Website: crate-barrel
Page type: payment
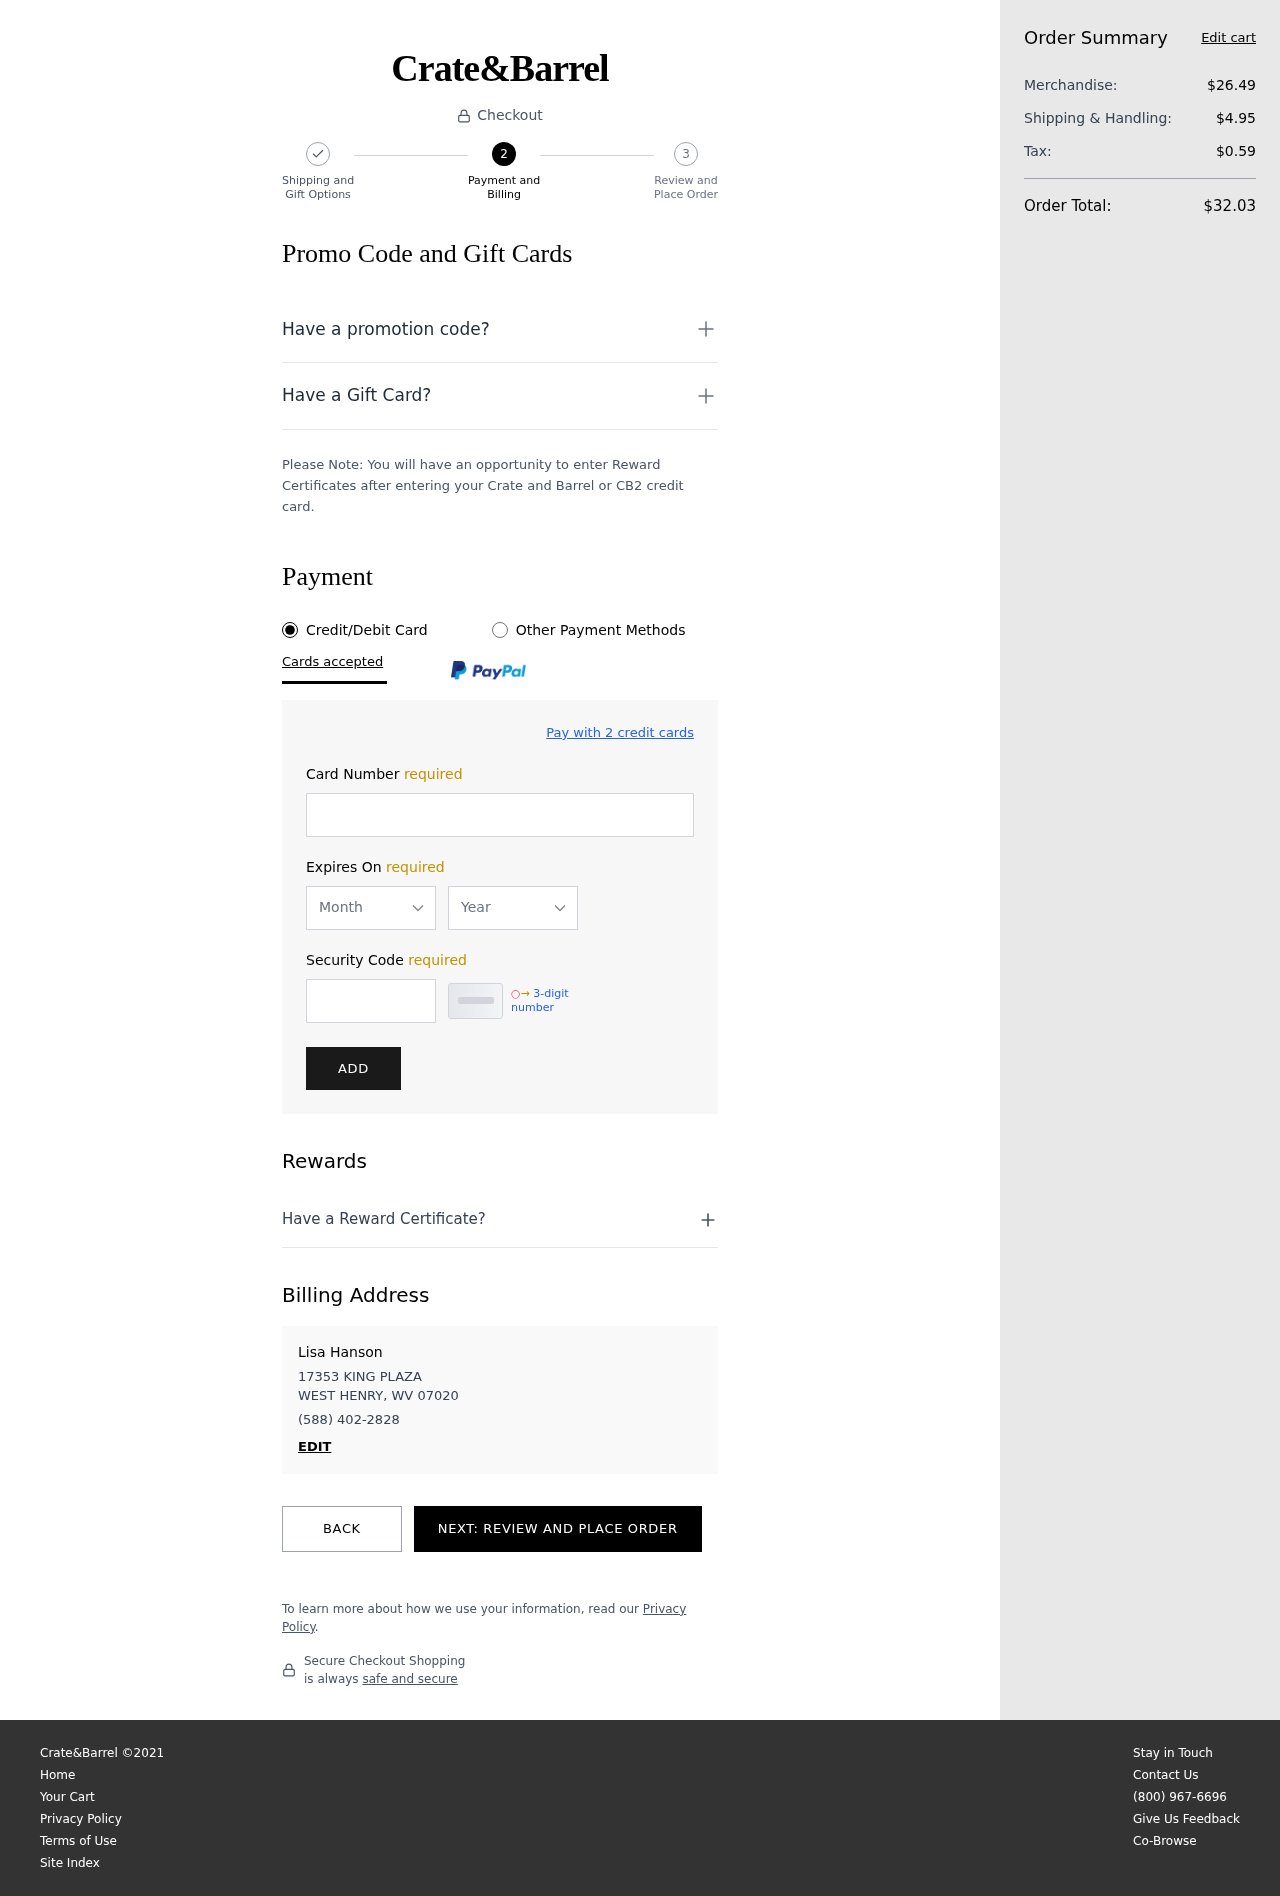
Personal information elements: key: PII_CARD_EXPIRY_MONTH
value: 11
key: PII_CARD_EXPIRY_YEAR
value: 27
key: PII_CITY_STATE_ZIP
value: WEST HENRY, WV 07020
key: PII_FULLNAME
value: Lisa Hanson
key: PII_PHONE
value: (588) 402-2828
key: PII_STREET
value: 17353 KING PLAZA
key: PII_CARD_NUMBER
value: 4550 9339 1730 8841
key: PII_CARD_CVV
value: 667
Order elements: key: ORDER_SUBTOTAL
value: $26.49
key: ORDER_SHIPPING_COST
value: $4.95
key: ORDER_TAX
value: $0.59
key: ORDER_TOTAL
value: $32.03